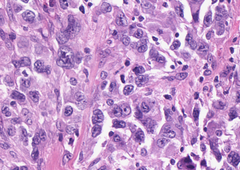
Tumor epithelial tissue: yes
Tumor-associated stroma tissue: yes
Normal tissue: no